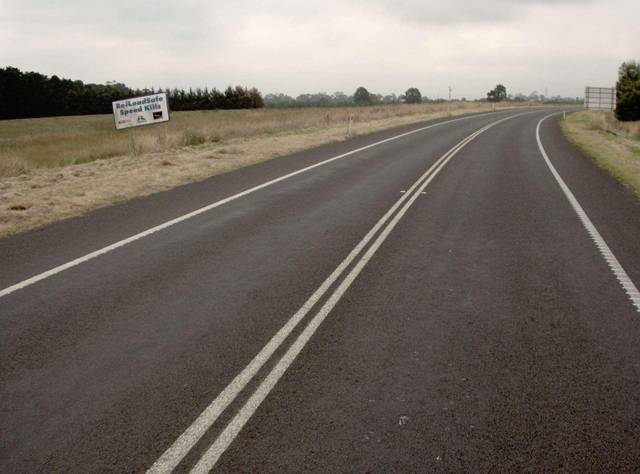
Region: Australia
Coordinates: -38.277, 146.322